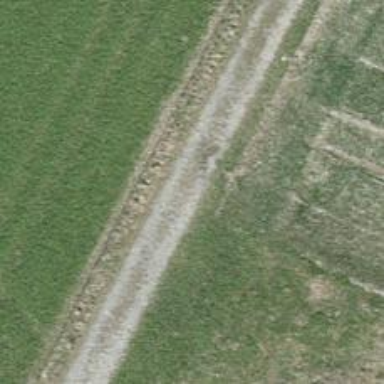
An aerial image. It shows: Gravel track with grade4 track type.